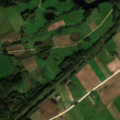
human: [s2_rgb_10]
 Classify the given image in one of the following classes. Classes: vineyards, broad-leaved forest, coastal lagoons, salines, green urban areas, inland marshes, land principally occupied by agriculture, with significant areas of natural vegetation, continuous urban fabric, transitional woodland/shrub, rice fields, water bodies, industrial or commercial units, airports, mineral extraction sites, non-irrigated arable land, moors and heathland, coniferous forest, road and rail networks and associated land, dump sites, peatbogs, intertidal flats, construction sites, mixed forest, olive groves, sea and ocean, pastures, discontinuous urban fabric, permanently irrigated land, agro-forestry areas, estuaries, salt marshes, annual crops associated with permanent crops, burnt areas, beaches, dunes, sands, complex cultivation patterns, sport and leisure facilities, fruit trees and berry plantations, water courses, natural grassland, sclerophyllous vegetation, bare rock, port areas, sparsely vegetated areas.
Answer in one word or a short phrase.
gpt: non-irrigated arable land, pastures, complex cultivation patterns, broad-leaved forest, mixed forest, water bodies